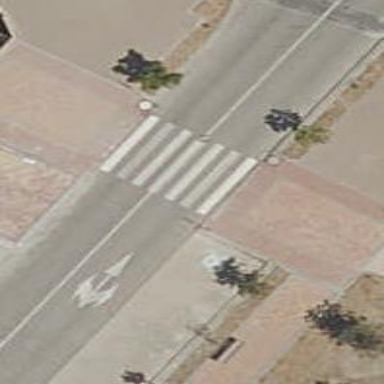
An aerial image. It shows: Uncontrolled crossing on the road.